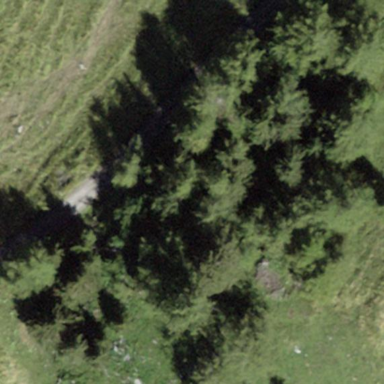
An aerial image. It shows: Beautiful woodland area.